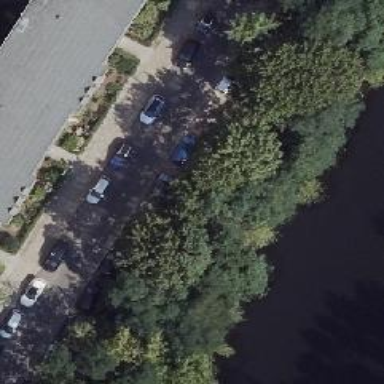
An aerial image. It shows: There is parking obstacle present.